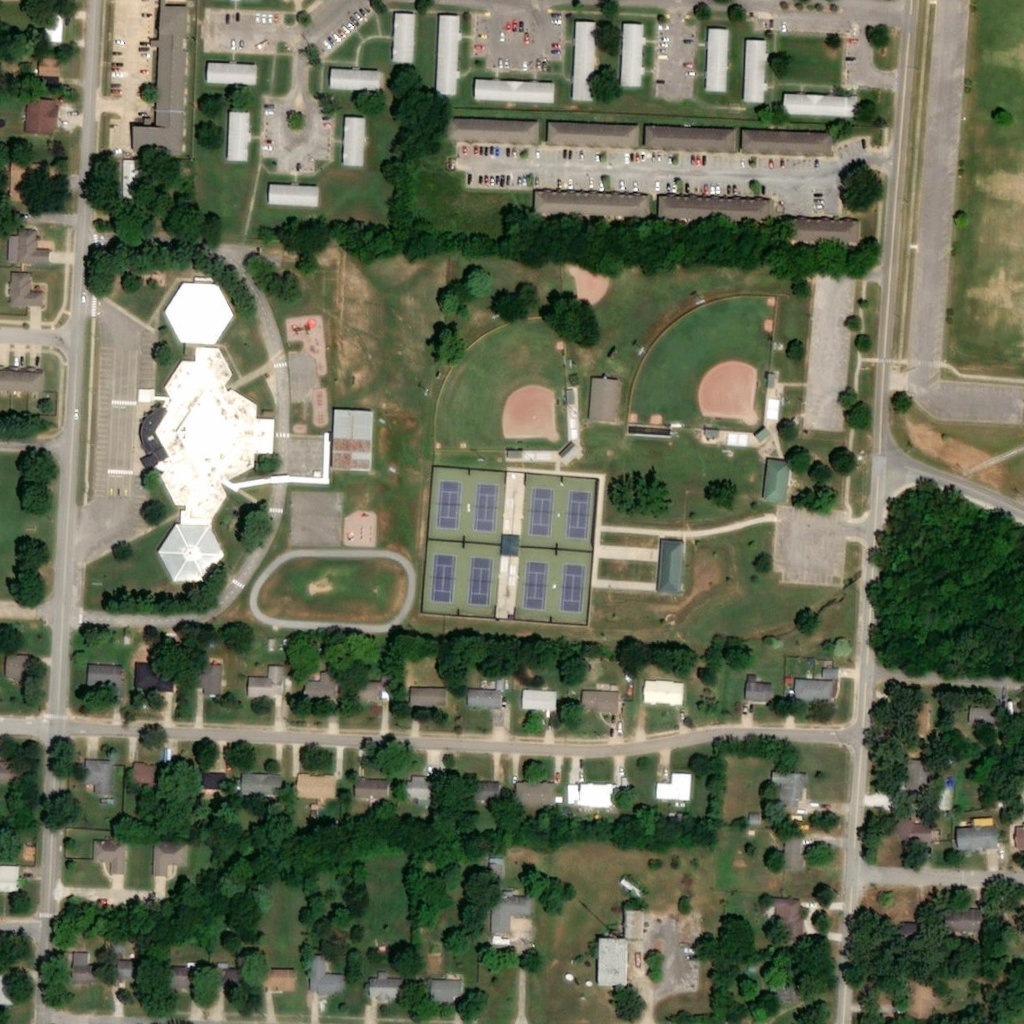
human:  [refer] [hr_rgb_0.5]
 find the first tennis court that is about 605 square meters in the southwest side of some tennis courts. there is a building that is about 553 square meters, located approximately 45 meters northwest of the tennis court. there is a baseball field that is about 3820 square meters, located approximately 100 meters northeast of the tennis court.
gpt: <box>[[41, 53, 45, 59, 0]]</box>